Question: I have a hot observable that I normally implement using a normal 'Subject' underneath, so that those interested could subscribe to a live a stream of notifications.
- <URL>
How exactly can those two streams be implemented for the same source, or in other words, how can the below be appropriated to the current requirements?

<URL> heading ]
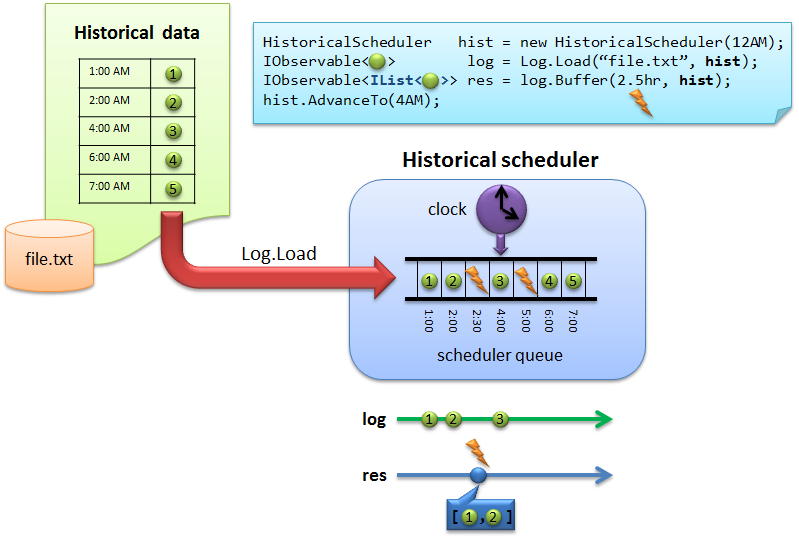
Answer: What the 'HistoricalScheduler' gives you is the ability to control the forward motion of the virtual time of the scheduler.
What you do not get is random access over time. As virtual time is advanced, scheduled actions are executed, so they must be scheduled in advance. Any action scheduled in the past - i.e. at an absolute time that is behind the 'HistoricalScheduler.Now' value - is executed immediately.
To replay events, you need to record them somehow, then schedule them using an instance of a 'HistoricalScheduler' - and then advance time.
When you advance time, scheduled actions are executed at their due times - and when observables send 'OnXXX()' to their subscribers, the 'Now' property of the scheduler will have the current virtual time.
Each subscriber will need access to it's own scheduler in order to control time independently of other subscribers. This effectively means creating an observable per subscriber.
Here is a quick example I knocked up (that would run in LINQPad if you referenced nuget package rx-main).
First I record a live stream (in a totally non-production way!) recording events into a list. As you suggest, use of 'TimeStamp()' works well to capture timing:
'''
/* record a live stream */
var source = Observable.Interval(TimeSpan.FromSeconds(1));
var log = source.Take(5).Timestamp().ToList().Wait();
Console.WriteLine("Time now is " + DateTime.Now);
'''
Now we can use the HistoricalScheduler combined with cunning use of Generate to schedule events. Note that this approach prevents a ton of scheduled events being queued up in advance - instead we are just scheduling one at a time:
'''
var scheduler = new HistoricalScheduler();
/* set up the scheduling of the recording events */
var replay = Observable.Generate(
log.GetEnumerator(),
events => events.MoveNext(),
events => events,
events => events.Current.Value,
events => events.Current.Timestamp,
scheduler);
'''
Now when we subscribe, you can see that the 'HistoricalScheduler''s 'Now' property has the virtual time of the event:
'''
replay.Subscribe(
i => Console.WriteLine("Event: {0} happened at {1}", i,
scheduler.Now));
'''
Finally we can start the schedule (using Start() just tries to play all events, as opposed to using 'AdvanceTo' to move to a specific time - it's like doing 'AdvanceTo(DateTime.MaxValue);'
'''
scheduler.Start();
'''
The output for me was:
'''
Time now is 07/01/2014 15:17:27
Event: 0 happened at 07/01/2014 15:17:23 +00:00
Event: 1 happened at 07/01/2014 15:17:24 +00:00
Event: 2 happened at 07/01/2014 15:17:25 +00:00
Event: 3 happened at 07/01/2014 15:17:26 +00:00
Event: 4 happened at 07/01/2014 15:17:27 +00:00
'''
The upshot is that you'll probably end up having to create your own API over this tool to get something to suit your particular purposes. It leaves you a fair bit of work - but is nonetheless pretty powerful stuff.
What's nice is that the live observable and the replayed observable really look no different from each other - provided you remember to always parameterise your scheduler (!) - and so can have the same queries easily run over them, with temporal queries all working with the virtual time of the scheduler.
I've used this to test out new queries over old data to great effect in commercial scenarios.
, such as to serve scrolling back and forth through time in a GUI. Typically you run the history in big chunks, storing the output of new queries, and then use this data for display in a GUI so users can move back and forth at leisure via some other mechanism you provide.
Finally, you don't need 'ReplaySubject' to cache the live stream; but you do need some means of recording events for replay - this could just be an observer that writes to a log.